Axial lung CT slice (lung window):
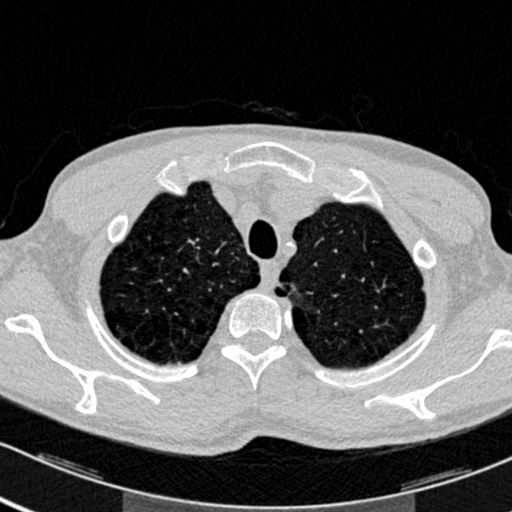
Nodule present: no